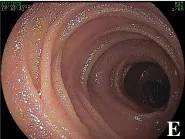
A double-balloon enteroscopy and pathologic investigation were performed before and after 10-week treatment. D and E: The lymphangiectasia-like changes in the small intestinal mucosa vanished after diet therapy.
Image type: endoscopy (gi_endoscopy)